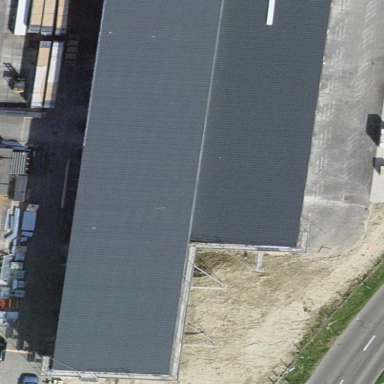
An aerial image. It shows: Industrial building.